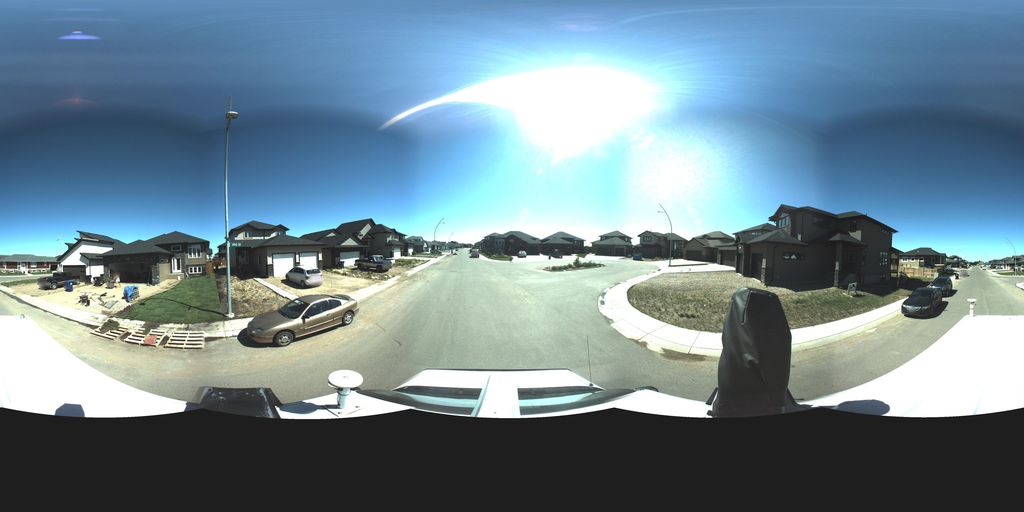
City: saskatoon